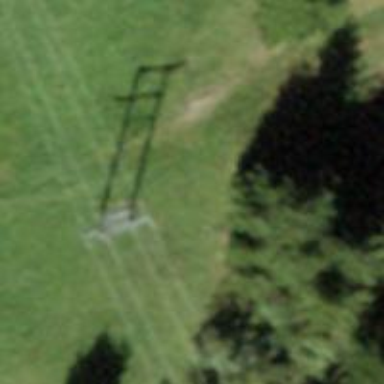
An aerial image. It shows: Minor power line.